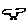
Label: bird